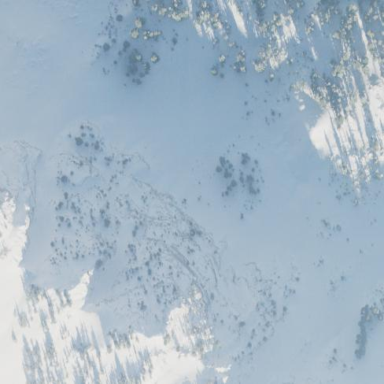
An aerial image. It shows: Downhill ski slope.